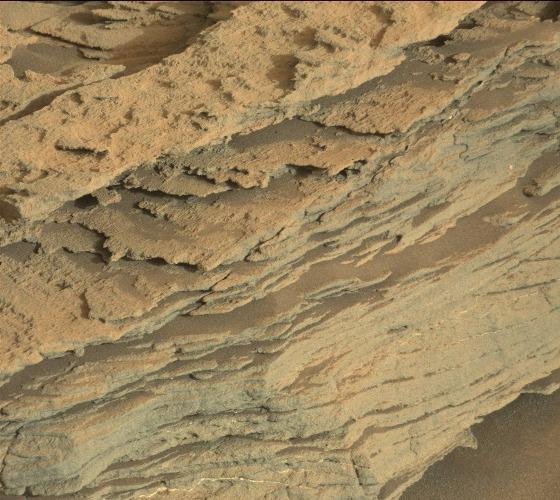
Terrain classes present: Bedrock, Gravel / Sand / Soil, Shadow